Question: I have a window with several controls on it, but only the edit control is ignoring the visual styles. I've tried to track down the cause but have had no luck so far. Here is what it looks like:

As seen, the button and the listbox controls have the proper visual style. The edit control, however, does not. I had the proper style applied a few days ago after changing a bunch of code unrelated to it so I know it's possible.
Things to note:
- 'InitCommonControls''InitCommonControlsEx'-
I have included as much code as I can to help track down this issue.
From my TextBox class (which inherits Component):
'''
protected:
virtual void OnRegistering(CreationParameters& createParams)
{
// this is passed in as the lpClassName parameter in
// CreateWindowEx() and the lpszClassName parameter in WNDCLASSEX
createParams.BaseClassName = WC_EDIT;
// passed as the dwStyle parameter in CreateWindowEx()
createParams.WindowStyles |= ES_AUTOHSCROLL | ES_AUTOVSCROLL;
// passed as the dwExStyle parameter in CreateWindowEx()
createParams.WindowExStyles |= WS_EX_CLIENTEDGE;
}
'''
Would an issue with handling the WM_CTLCOLOREDIT or WM_ERASEBKGND messages have anything to do with this? Or an issue with handling fonts? Because I am 100% out of ideas at this point.
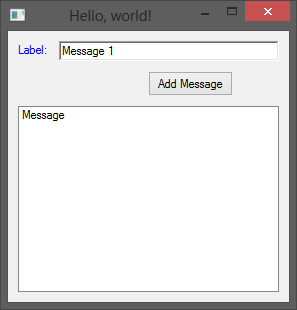
Answer: The issue was that the HBRUSH I was using to color the edit control was, somehow, inexplicably never initialized and was 'NULL'. Since I know other people were having issues with this, here is solution.
The problem manifested itself when WM_CTLCOLOREDIT arrived in the message queue. Since my HBRUSH was 'NULL', the old visual style was applied to the edit control.